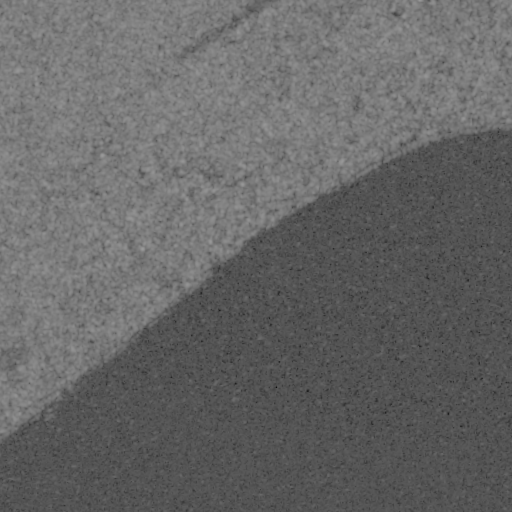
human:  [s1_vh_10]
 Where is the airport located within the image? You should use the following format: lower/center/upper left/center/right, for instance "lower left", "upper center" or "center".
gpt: The airport is located in the upper right of the image.
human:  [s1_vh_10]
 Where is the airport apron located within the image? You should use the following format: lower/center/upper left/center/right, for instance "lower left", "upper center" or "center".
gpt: The airport apron is located in the upper center of the image.
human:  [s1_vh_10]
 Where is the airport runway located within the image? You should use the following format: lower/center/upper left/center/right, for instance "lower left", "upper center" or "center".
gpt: The airport runway is located in the upper right of the image.
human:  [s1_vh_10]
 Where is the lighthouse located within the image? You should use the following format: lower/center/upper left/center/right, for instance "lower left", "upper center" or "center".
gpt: The lighthouse is located in the center of the image.
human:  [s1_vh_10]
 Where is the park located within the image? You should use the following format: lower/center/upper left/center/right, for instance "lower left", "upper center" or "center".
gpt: The park is located in the upper center of the image.
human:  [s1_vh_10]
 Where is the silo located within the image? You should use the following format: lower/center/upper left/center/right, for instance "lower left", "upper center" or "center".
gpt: The silo is located in the upper right of the image.
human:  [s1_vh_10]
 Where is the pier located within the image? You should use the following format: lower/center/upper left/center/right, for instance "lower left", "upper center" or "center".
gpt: The pier is located in the center of the image.
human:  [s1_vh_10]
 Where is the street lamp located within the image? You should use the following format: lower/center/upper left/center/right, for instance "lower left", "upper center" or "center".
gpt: The street lamp is located in the upper right of the image.
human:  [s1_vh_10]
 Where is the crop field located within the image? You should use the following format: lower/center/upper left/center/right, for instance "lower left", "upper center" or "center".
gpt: There is no crop field in the image.

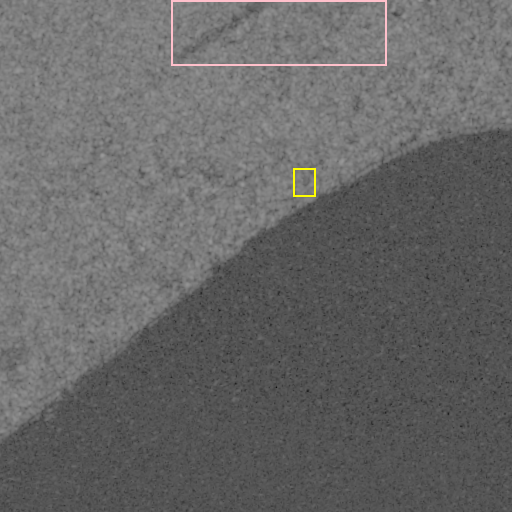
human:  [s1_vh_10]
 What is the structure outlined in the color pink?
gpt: The structure outlined in pink is an airport.
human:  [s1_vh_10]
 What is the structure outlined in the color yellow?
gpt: The structure outlined in yellow is a park.
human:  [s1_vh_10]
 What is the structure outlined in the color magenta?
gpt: There is no magenta outline.